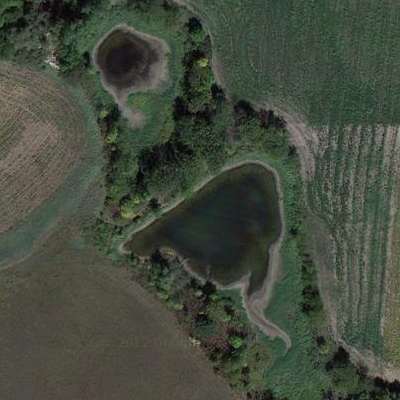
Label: dRiverLake